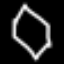
Label: octagon